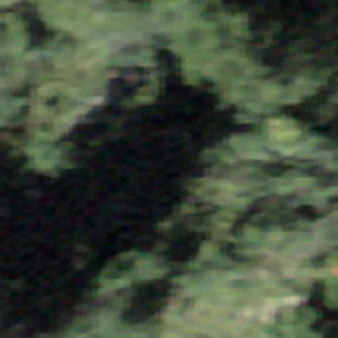
Label: other